Question: I need to sum up the values in column M for every day. I tried following function:
'''
=IF(D2<>D3;SUMIF(D:D;D3;M:M);" ")
'''
However this doesn't sum up the correct value and I don't see where I went wrong.
In cell O5 I used the regular SUM(M2:M5) function to show what value I'm looking for. The sheets consists out of 35041 rows so I'm trying to find a function which makes the sum of daily value's for every day of the year.

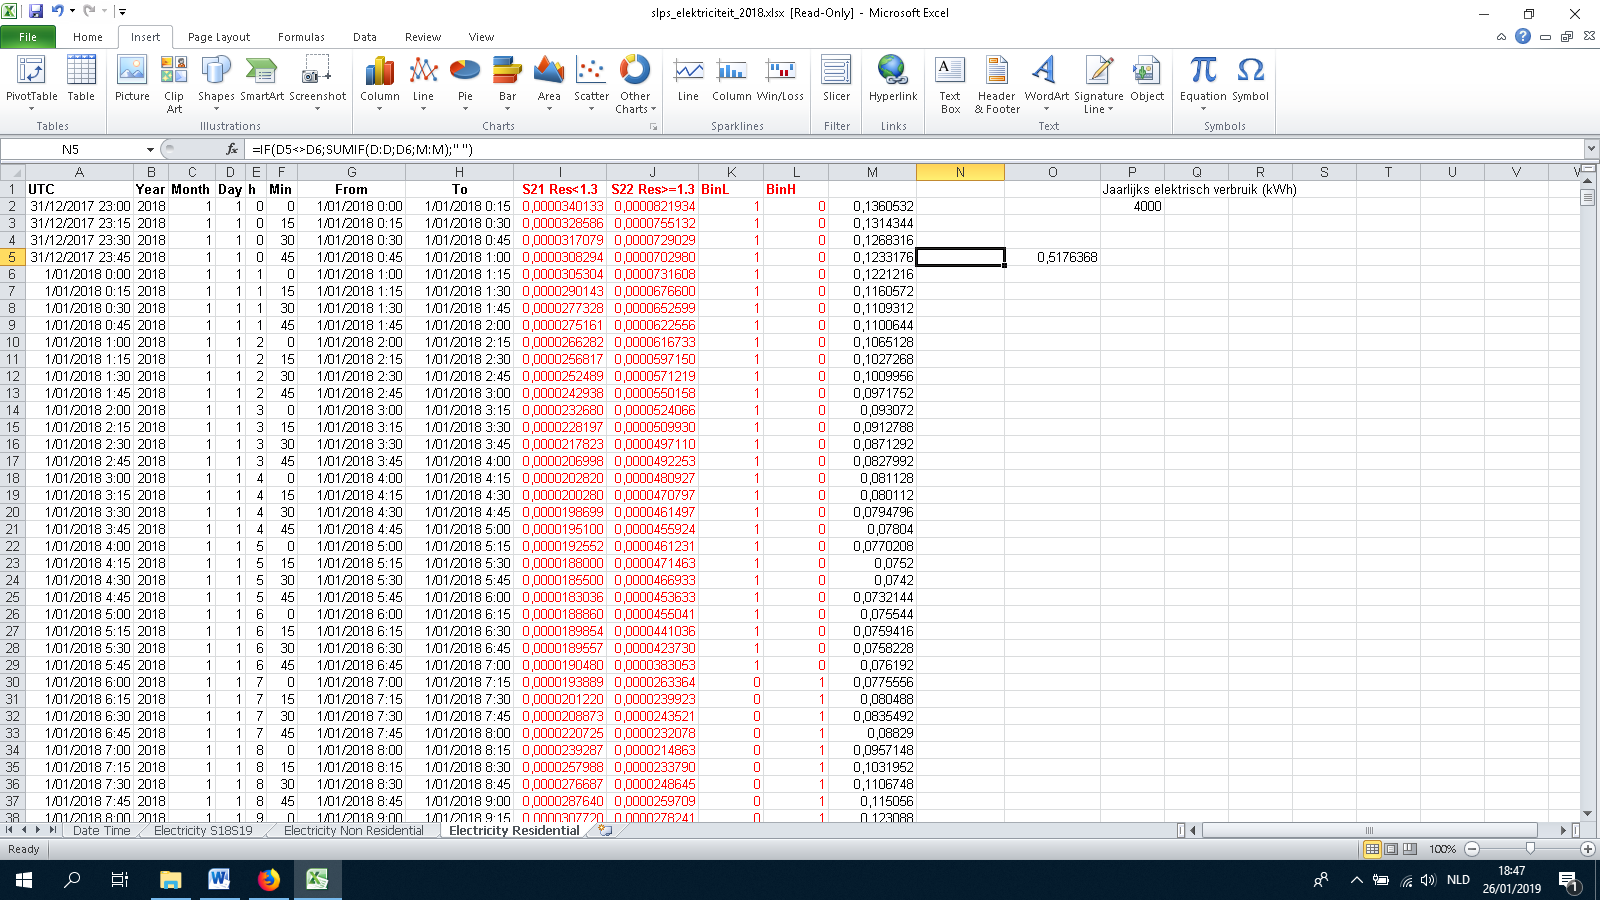
Answer: The formula or method you use to achieve the values in column D is obviously wrong. It shows 1 instead of 31 for 31/12/2017.
If you get column D working properly (e.g. '=day(a2)' filled down) the formula in N5 would be,
'''
=if(d5<>d6, sumif(d:d, d5, m:m), "")
'''
You can check the correct total with a sumifs.
'''
=if(day(a5)<>day(a6), sumifs(m:m, a:a, ">="&int(a5), a:a, "<"&int(a5)+1), "")
'''
For a month-to-month, use EOMONTH to get the first and last day of a month.
'''
=if(month(a5)<>month(a6), sumifs(m:m, a:a, ">="&eomonth(a5, -1)+1, a:a, "<"&eomonth(a5, 0)+1), "")
'''